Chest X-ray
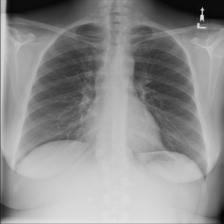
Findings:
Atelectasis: negative
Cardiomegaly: negative
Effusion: negative
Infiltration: negative
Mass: negative
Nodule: negative
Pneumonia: negative
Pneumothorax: negative
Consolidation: negative
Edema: negative
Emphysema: negative
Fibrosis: negative
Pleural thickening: negative
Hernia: negative